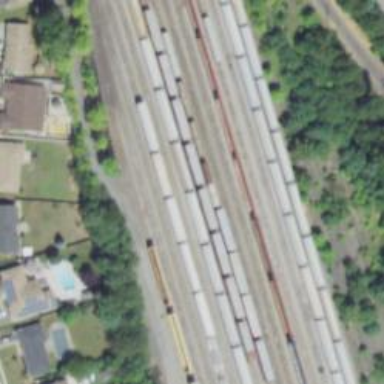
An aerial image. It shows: View of railway yard.